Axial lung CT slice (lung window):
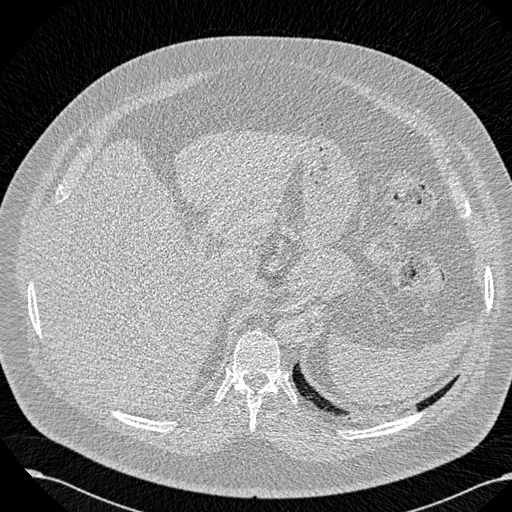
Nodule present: no